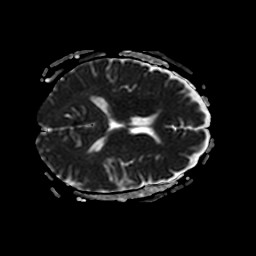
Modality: ADC
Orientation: axial
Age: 66
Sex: male
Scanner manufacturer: philips
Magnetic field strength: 3 T
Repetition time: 3.765 s
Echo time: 0.05978 s